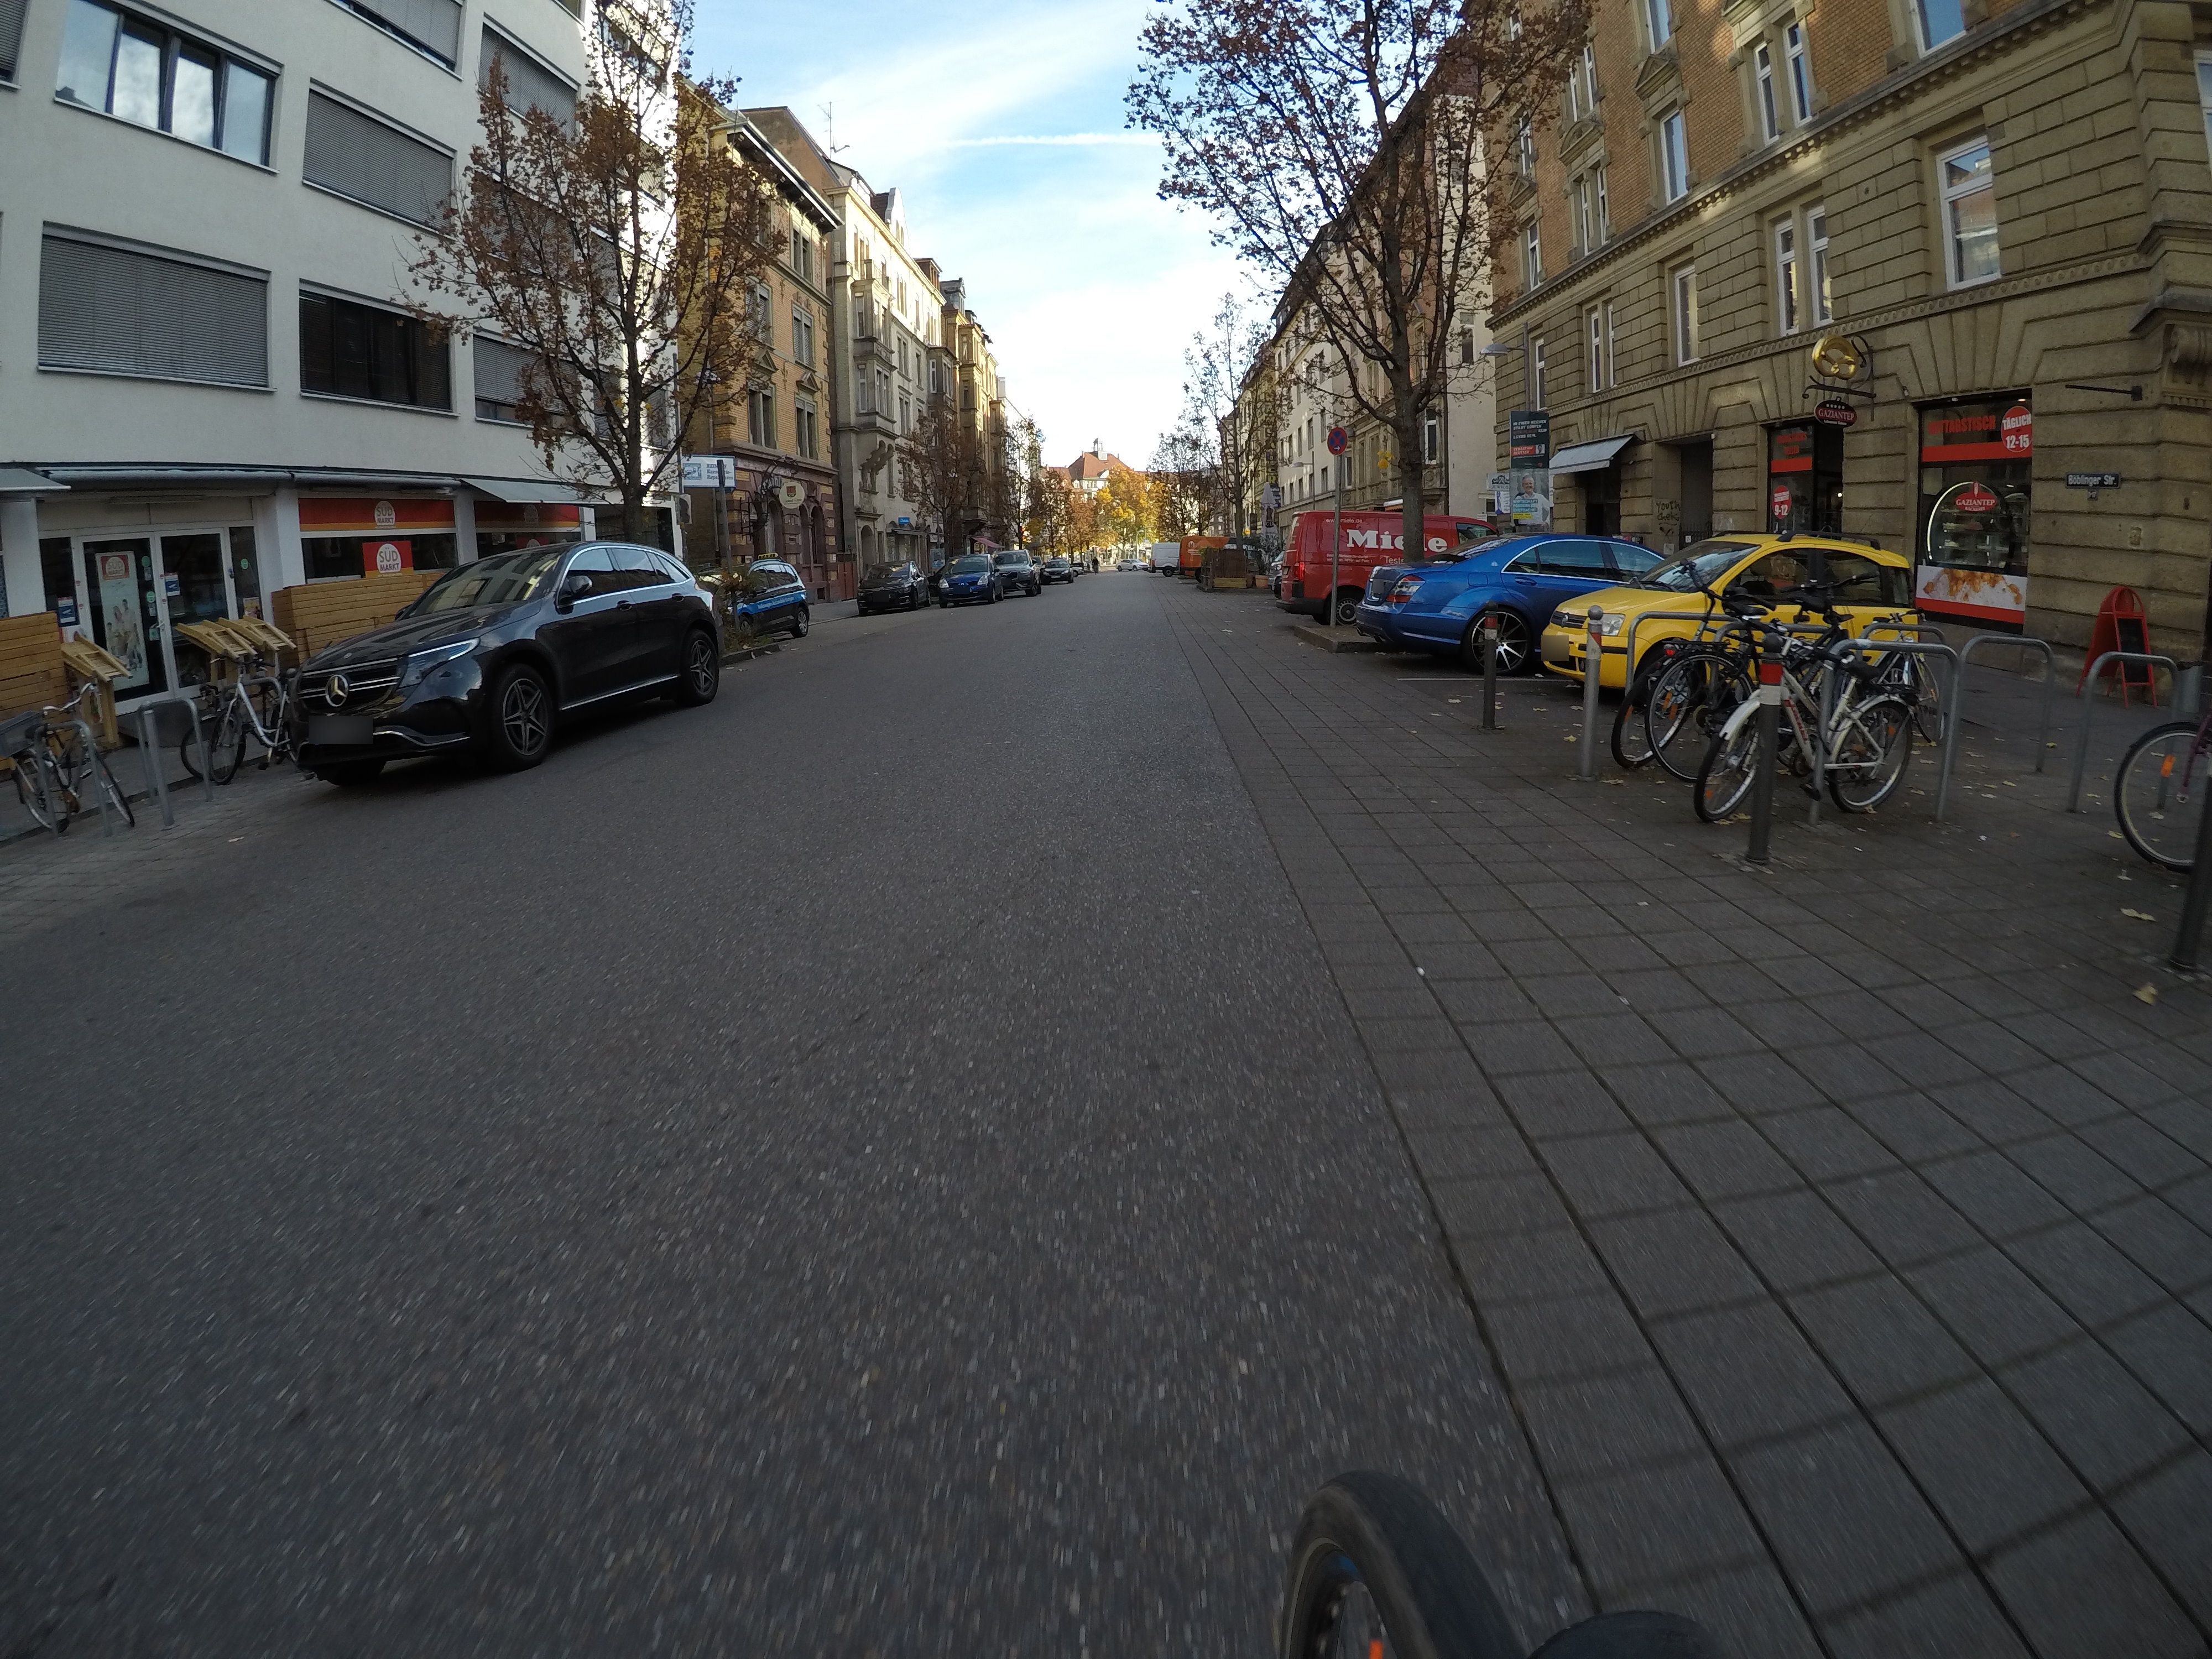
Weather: clear
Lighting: day
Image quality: good
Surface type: walking surface
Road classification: footway, living_street, steps
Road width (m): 8
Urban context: urban centre
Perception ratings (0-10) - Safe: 8.99, Lively: 9.81, Beautiful: 8.49, Boring: 2.77, Depressing: 2.54, Wealthy: 4.54